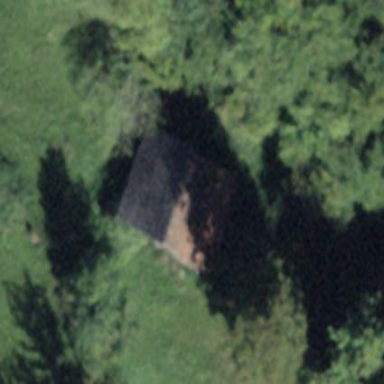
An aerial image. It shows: Barn.